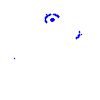
Particle: proton